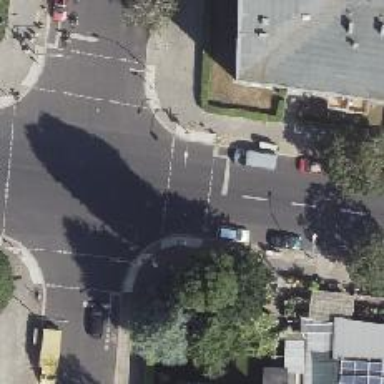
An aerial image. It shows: Road crossing with traffic signals.